Field crop: maize
Growth stage: 2
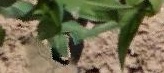
Species: maize